七年级 · 计数
我市某校在举办的 “优秀小作文” 评比活动中, 共征集到小作文若干篇, 对小作文评比的分数(分数均为整数)整理后, 画出如图所示的频数分布直方图, 已知从左到右 5 个小长方形的高的比为 $1: 3: 7: 6: 3$, 如果分数大于或等于 80 分以上的小作文有72篇，那么这次评比中共征集到的小作文有 $\qquad$篇.

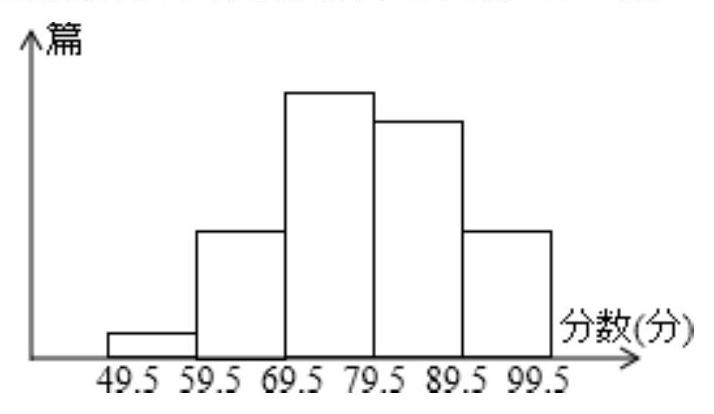
答案: 【答案】 160

【解析】解：由题意可得,

这次评比中共征集到的小作文有: $72 \div \frac{9}{20}=160$ (篇)
故答案为: 160 .

根据题意和频数分布直方图中的数据可以求得在这次评比中共征集到的小作文的篇数.

本题考查频数分布直方图, 解答本题的关键是明确题意, 利用数形结合的思想解答.